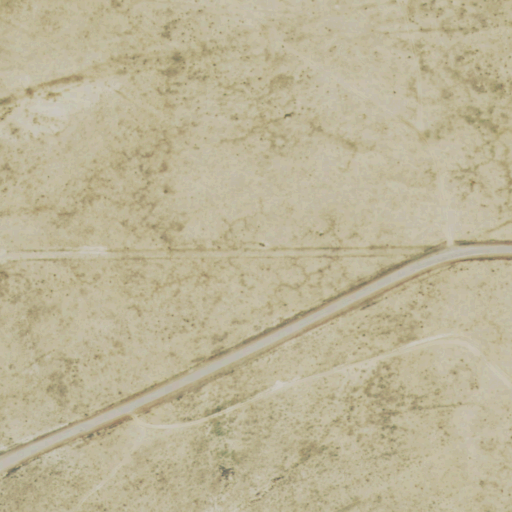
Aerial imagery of mountain in Colorado named Boone Hill containing grassland, open development, and low intensity development